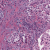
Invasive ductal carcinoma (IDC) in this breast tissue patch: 0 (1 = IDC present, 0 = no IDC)